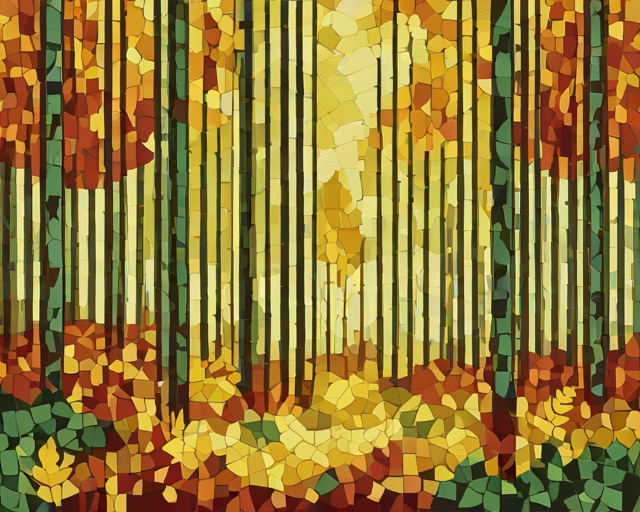
Category: Autumn